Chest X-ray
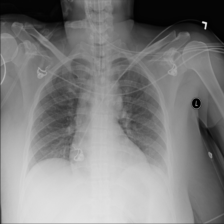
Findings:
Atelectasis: negative
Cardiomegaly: negative
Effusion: negative
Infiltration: negative
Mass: negative
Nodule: positive
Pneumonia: negative
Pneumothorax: negative
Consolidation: negative
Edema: negative
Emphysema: negative
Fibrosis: negative
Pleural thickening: negative
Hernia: negative